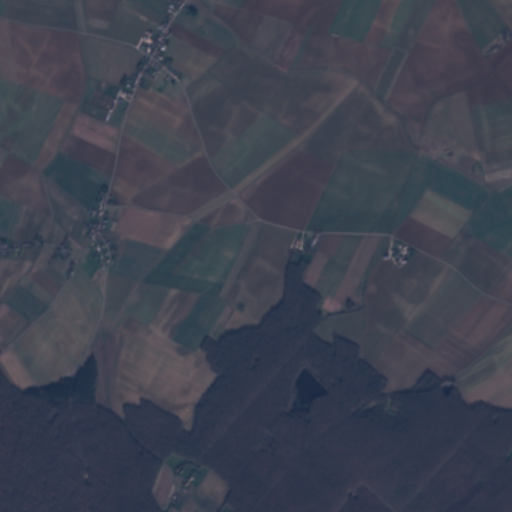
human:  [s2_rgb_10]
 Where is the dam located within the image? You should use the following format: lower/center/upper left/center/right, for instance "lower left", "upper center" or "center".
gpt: The dam is located in the lower right of the image.
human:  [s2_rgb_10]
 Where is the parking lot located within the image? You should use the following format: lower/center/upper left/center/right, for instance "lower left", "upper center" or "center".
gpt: The parking lot is located in the lower right of the image.
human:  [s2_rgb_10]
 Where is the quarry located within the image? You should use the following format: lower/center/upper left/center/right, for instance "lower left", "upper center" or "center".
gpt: There is no quarry in the image.